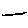
Label: line